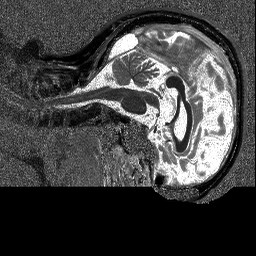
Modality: T1map
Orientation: sagittal
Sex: female